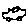
Label: car